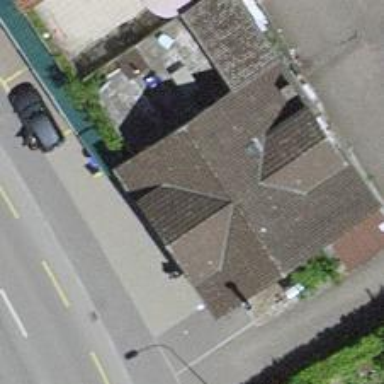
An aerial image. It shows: Restaurant.